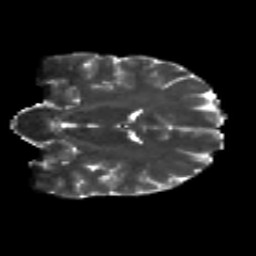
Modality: T2w
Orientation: coronal
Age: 18
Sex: male
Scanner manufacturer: siemens
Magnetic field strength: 3 T
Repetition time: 8.8 s
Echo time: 0.085 s